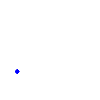
Particle: kaon